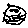
Label: cat